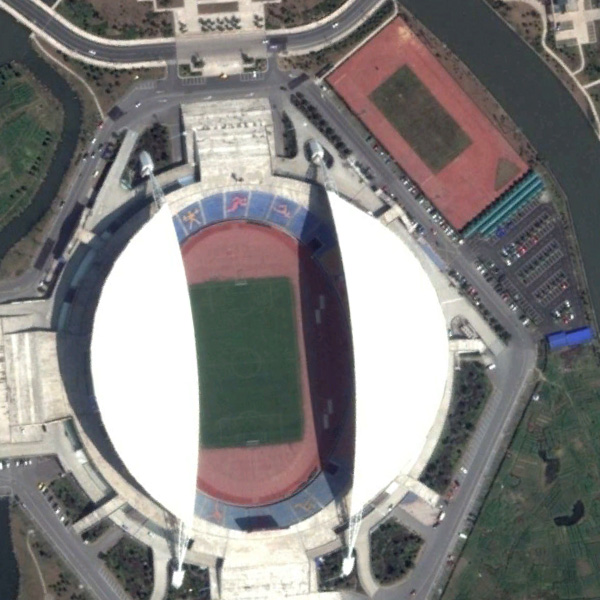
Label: Stadium